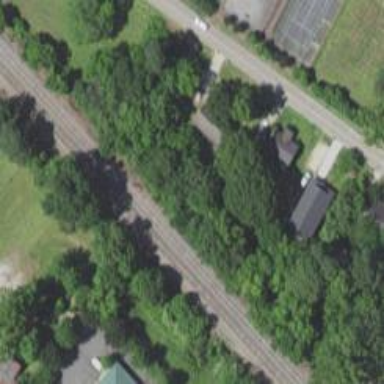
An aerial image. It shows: Railway junction.